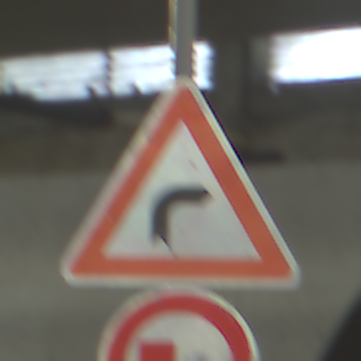
Verkehrszeichen: KurveRechts
Zusatzzeichen unten: UeberholverbotKraftfahrzeuge
Umgebung: Indoor, Special
Tageszeit: NotSpecified
Wetter: NotSpecified
Licht: Artificial
Jahreszeit: NotSpecified
Kontrast: HighContrast